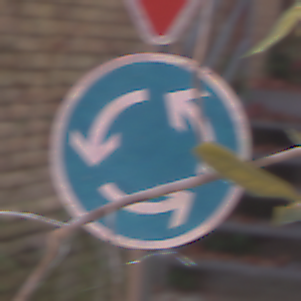
Verkehrszeichen: Kreisverkehr
Zusatzzeichen oben: VorfahrtGewaehren
Umgebung: Outdoor, Urban
Tageszeit: MorningAfternoon
Wetter: Clear
Licht: Natural
Jahreszeit: NotSpecified
Kontrast: MediumContrast